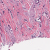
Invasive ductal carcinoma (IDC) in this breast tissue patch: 1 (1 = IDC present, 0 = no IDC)